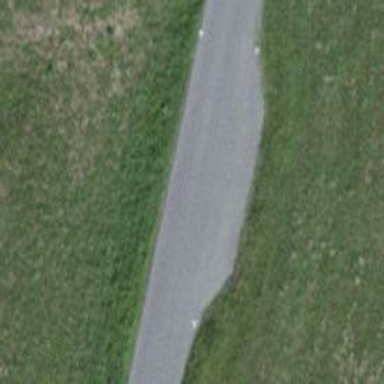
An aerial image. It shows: Passing place on the road.